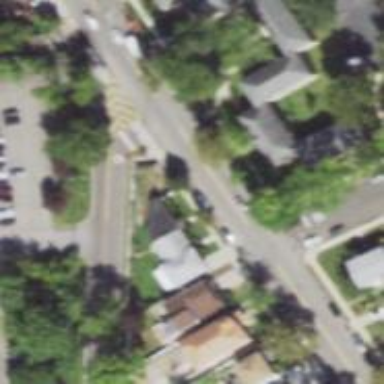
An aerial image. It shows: Stop road.